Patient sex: F
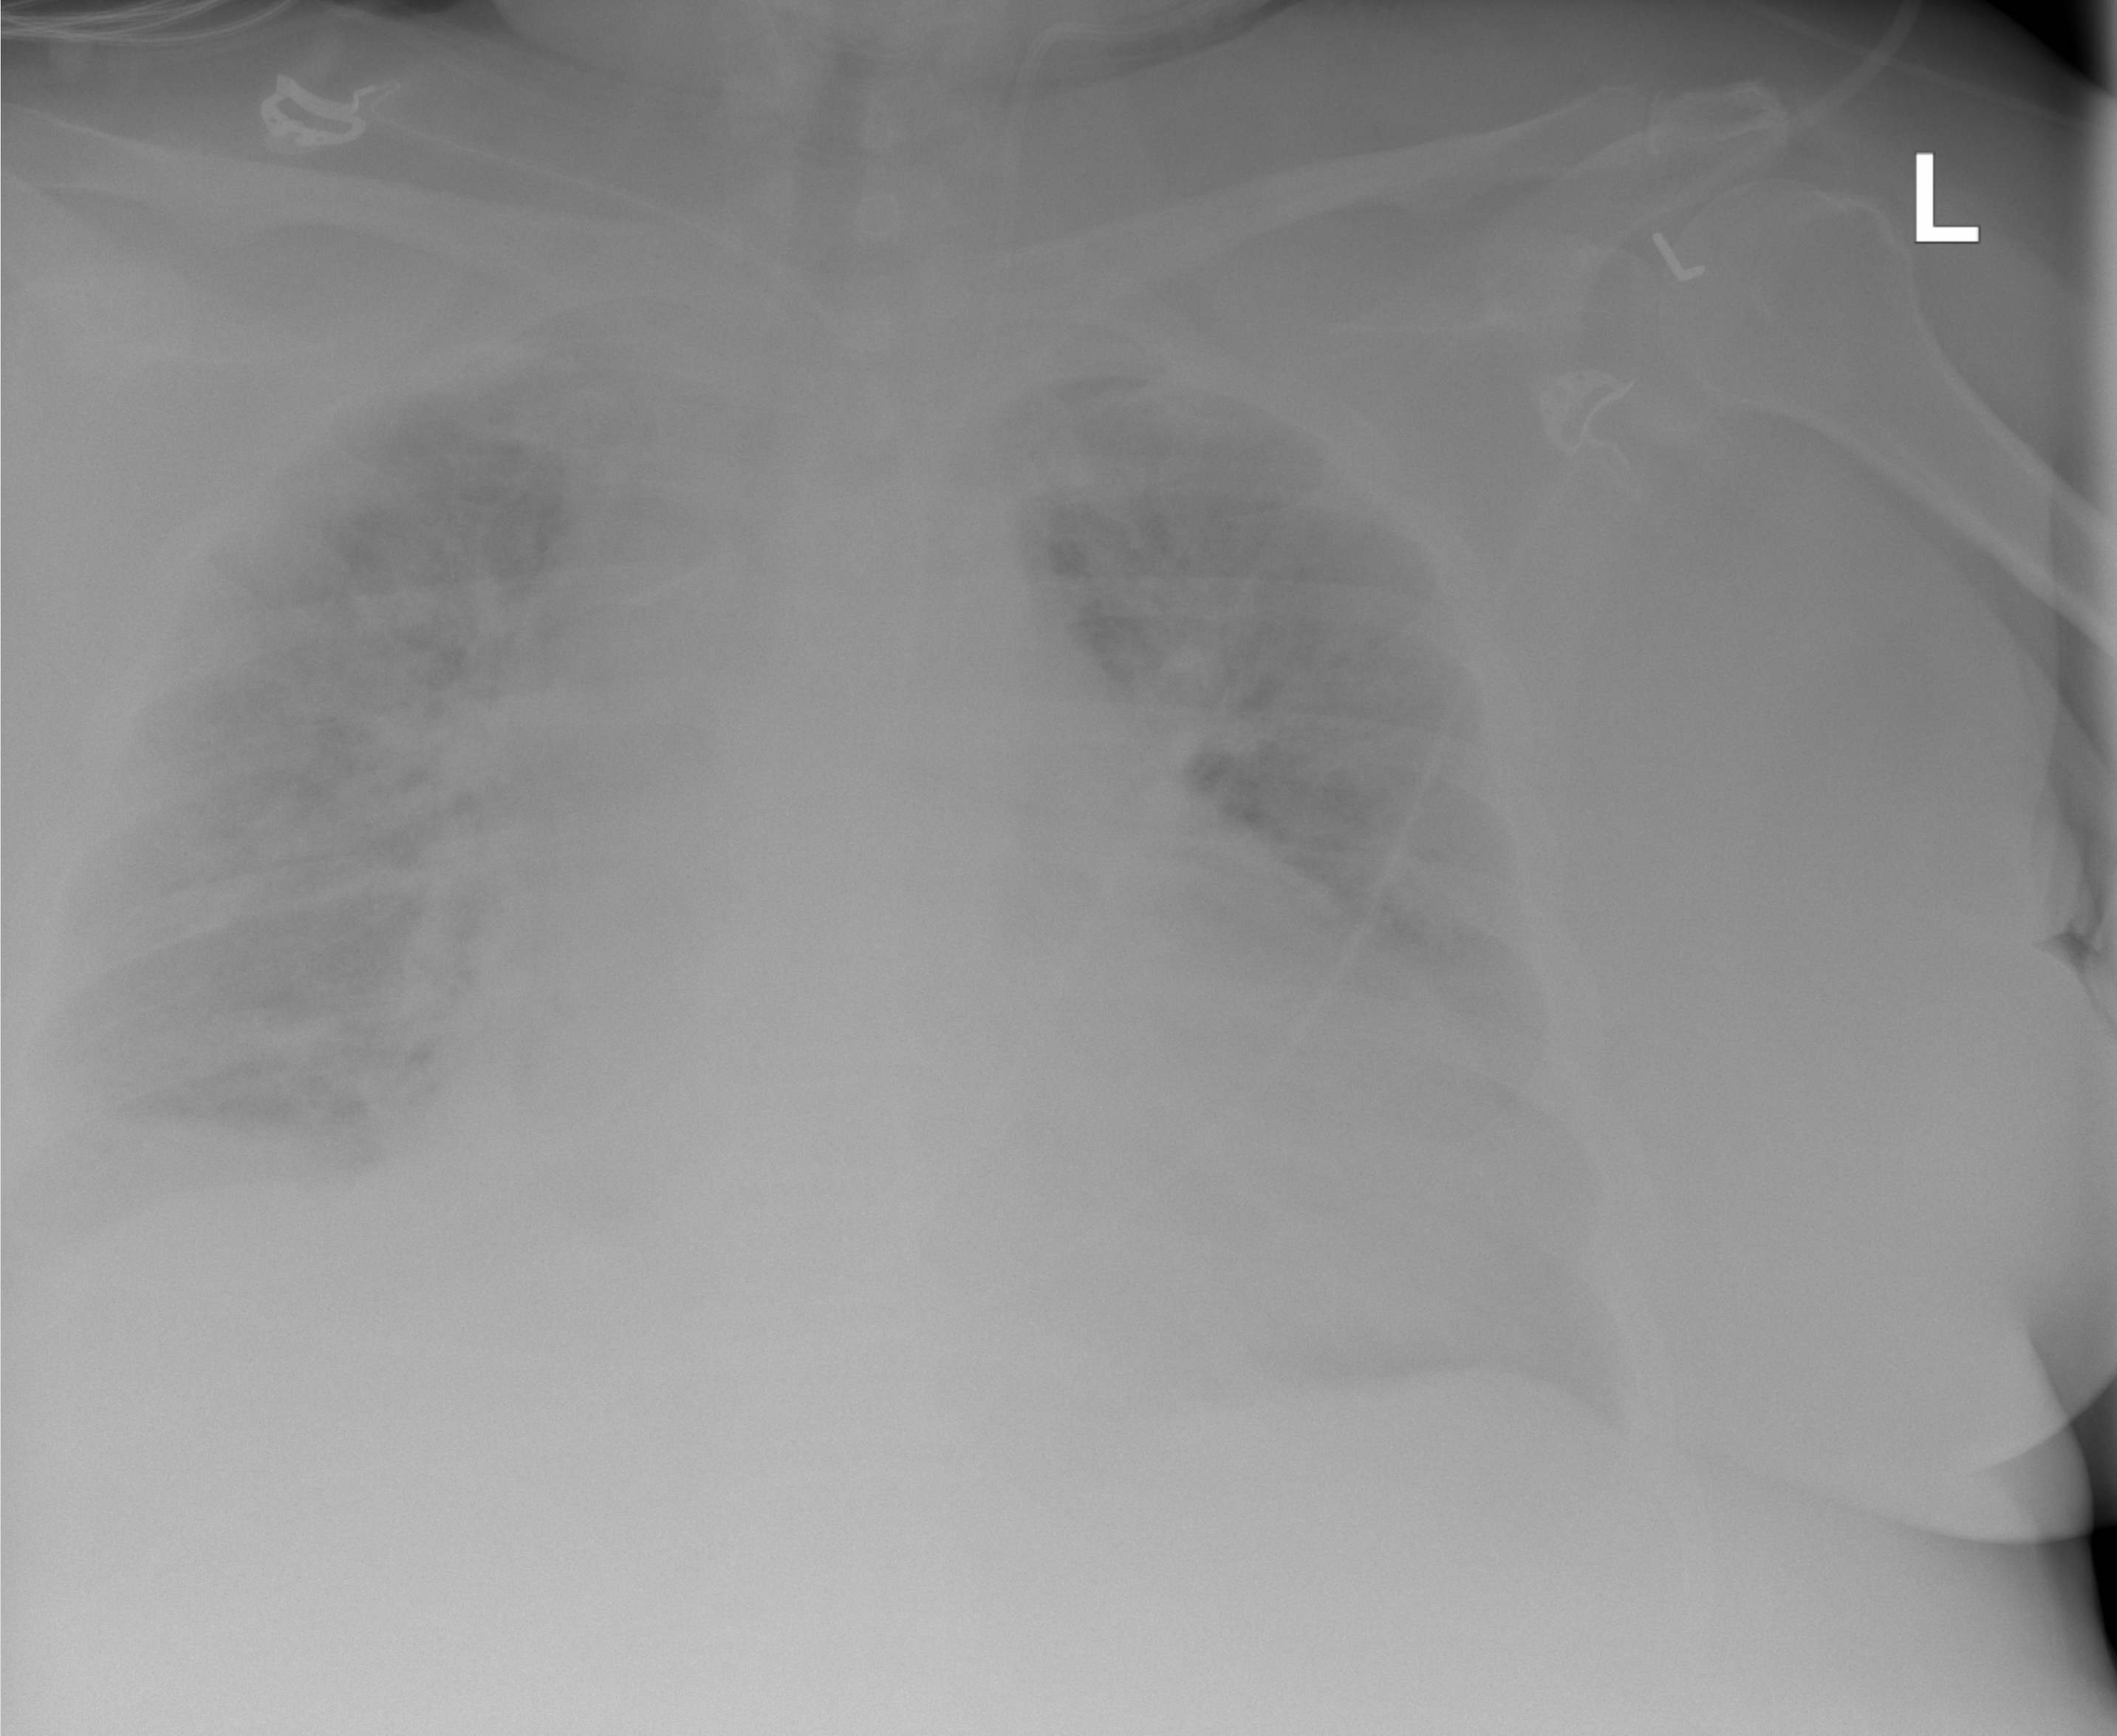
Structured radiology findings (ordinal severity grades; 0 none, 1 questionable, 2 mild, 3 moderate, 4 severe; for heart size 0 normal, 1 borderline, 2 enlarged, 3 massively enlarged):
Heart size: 2
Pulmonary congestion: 0
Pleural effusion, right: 0
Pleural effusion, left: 0
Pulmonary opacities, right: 2
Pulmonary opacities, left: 2
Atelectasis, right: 2
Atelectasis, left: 2